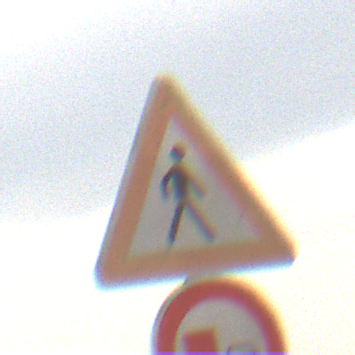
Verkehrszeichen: FussgaengerLinks
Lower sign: UeberholverbotKraftfahrzeuge
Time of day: MorningAfternoon
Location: Outdoor (Nature)
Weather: Overcast
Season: NotSpecified
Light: Natural